Question: I have a problem with google maps. I generate key and paste in good place but when I see map only what i got is blue screen like on the picture:
and error:
'''
06-22 09:18:08.363: W/MapActivity(19369): Recycling dispatcher android_maps_conflict_avoidance.com.google.googlenav.datarequest.DataRequestDispatcher@2b11ce08
06-22 09:18:08.373: V/MapActivity(19369): Recycling map object.
06-22 09:18:08.573: I/MapActivity(19369): Handling network change notification:CONNECTED
06-22 09:18:08.573: E/MapActivity(19369): Couldn't get connection factory client
'''
Could you tell me what is wrong?
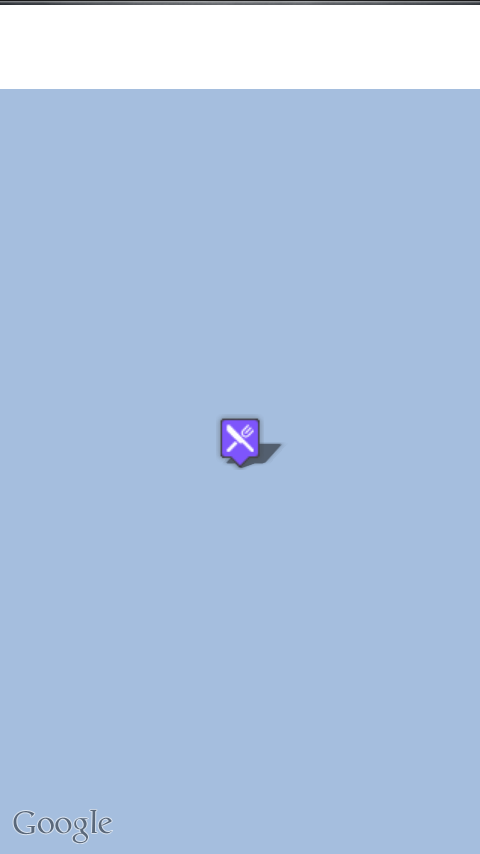
Answer: Everything is ok. Works great. This blue screen is sea :) I am so stupid :)